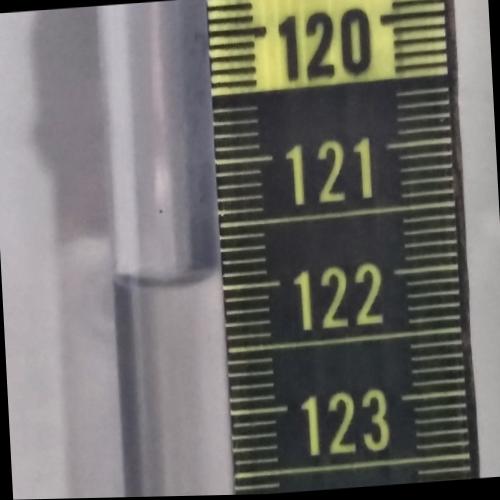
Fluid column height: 121.9 cm